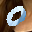
Label: 0